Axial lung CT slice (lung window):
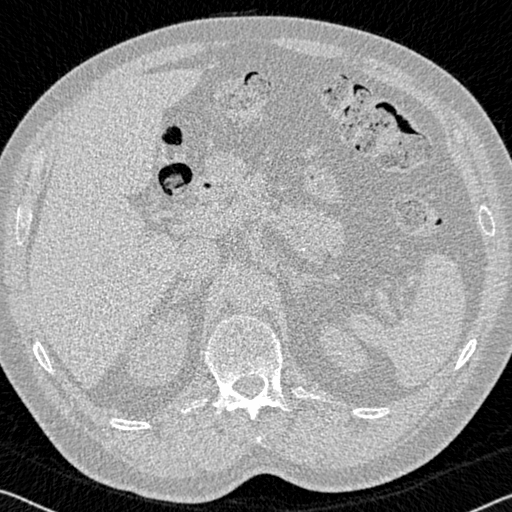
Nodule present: no